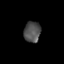
Tissue: skin
Cell type: Epithelial cells
Senescence score: 0.2647
Nuclear area (px): 338
Mean DAPI intensity: 80.213